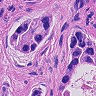
Metastatic tissue present: yes